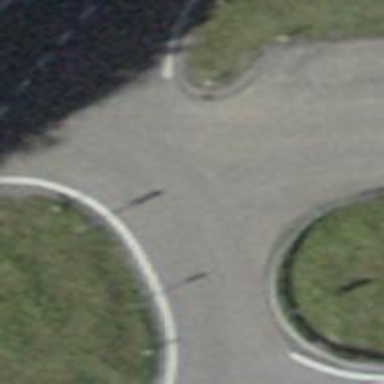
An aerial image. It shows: Tertiary road.